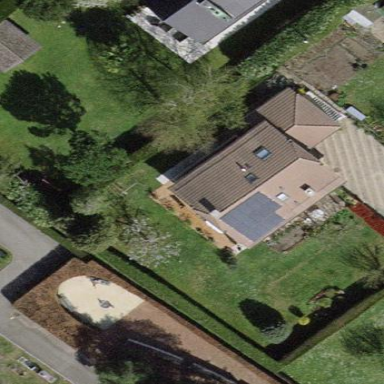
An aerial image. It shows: Garden enclosed by fence.